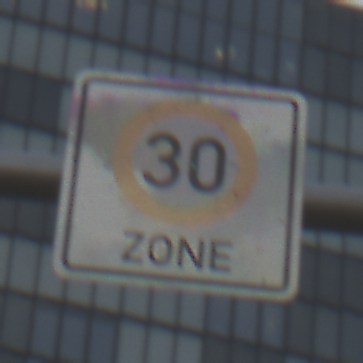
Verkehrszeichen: BeginnZone30
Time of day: SunriseSunset
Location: Outdoor (Urban)
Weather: PartlyCloudy
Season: NotSpecified
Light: Natural